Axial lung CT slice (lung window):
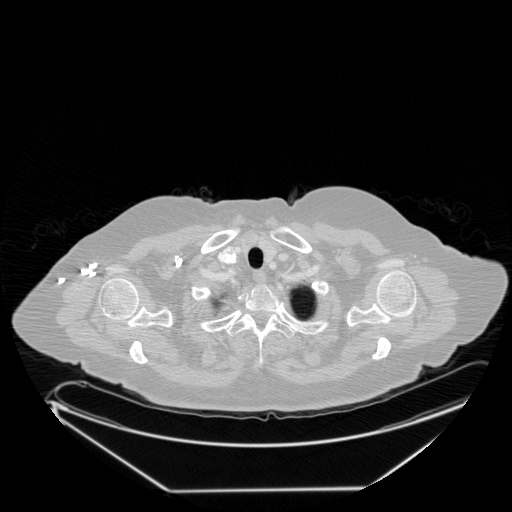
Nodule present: no